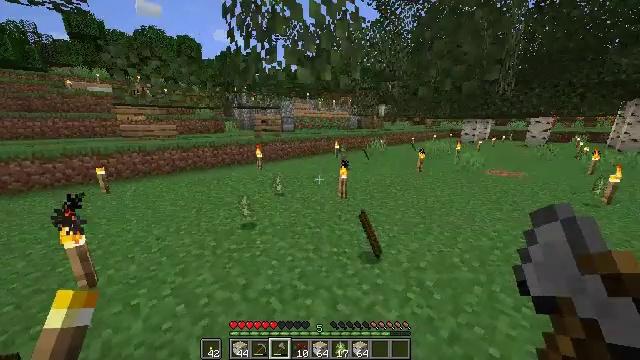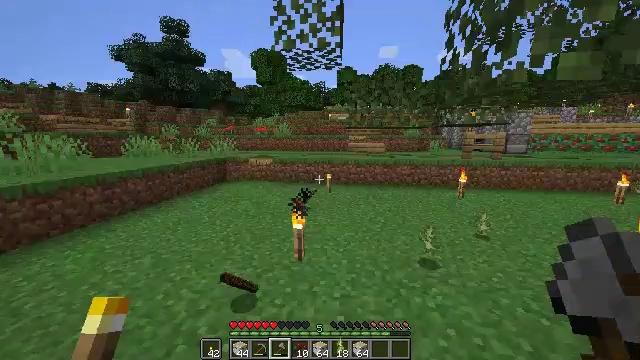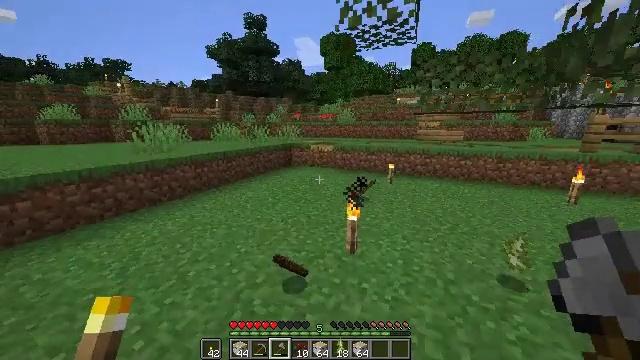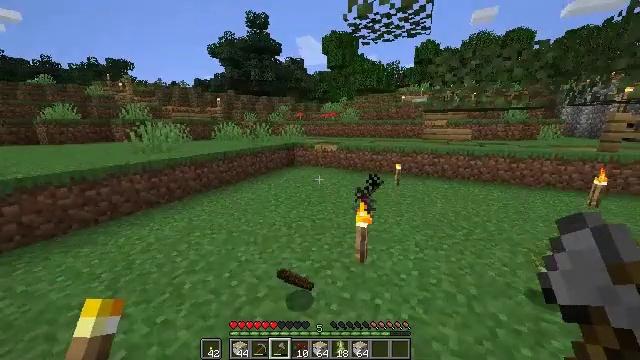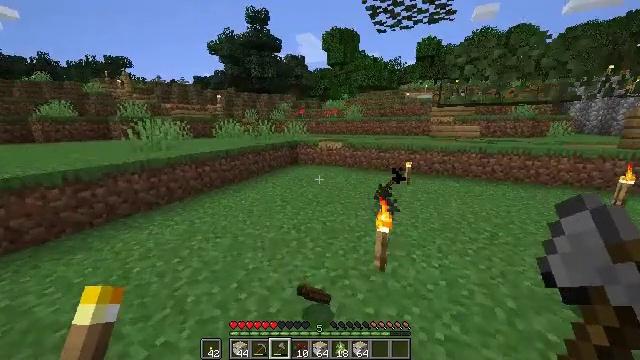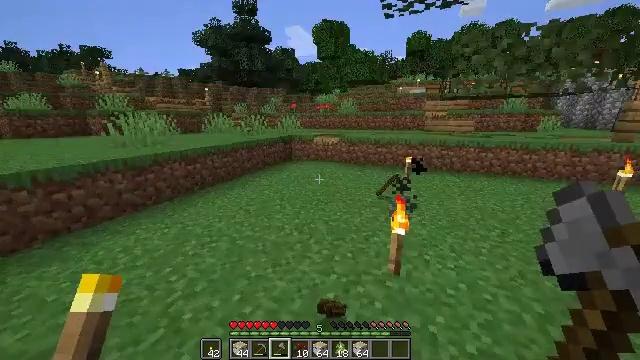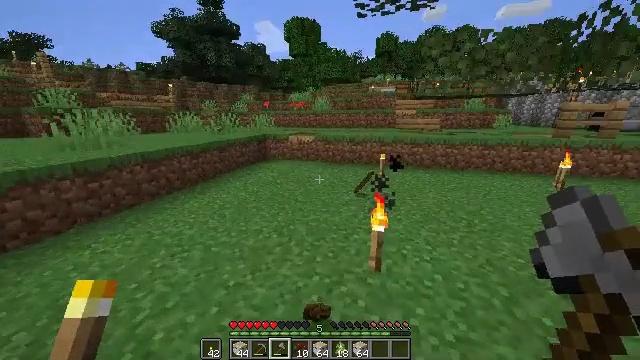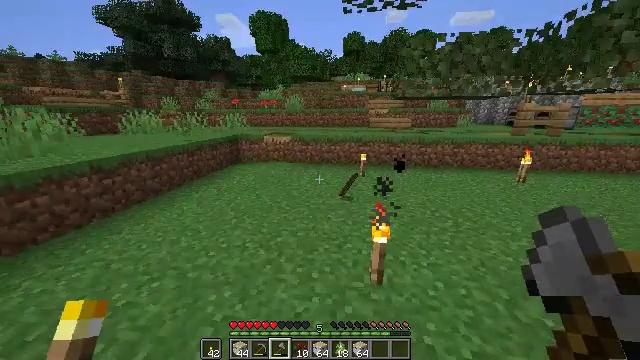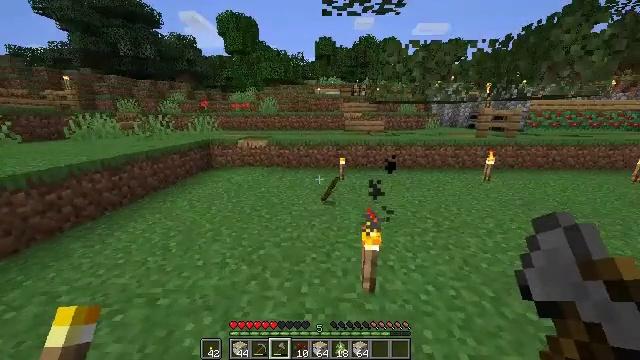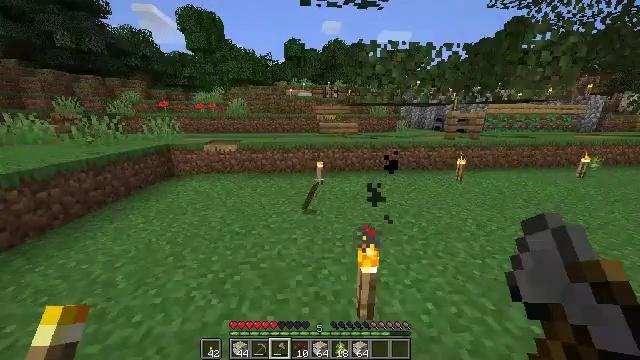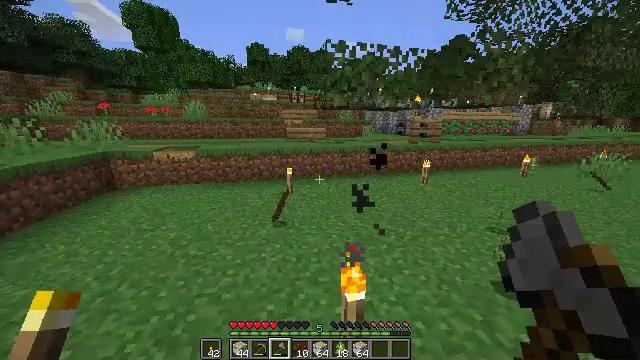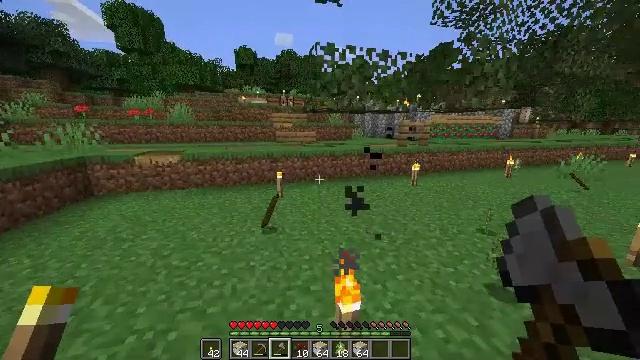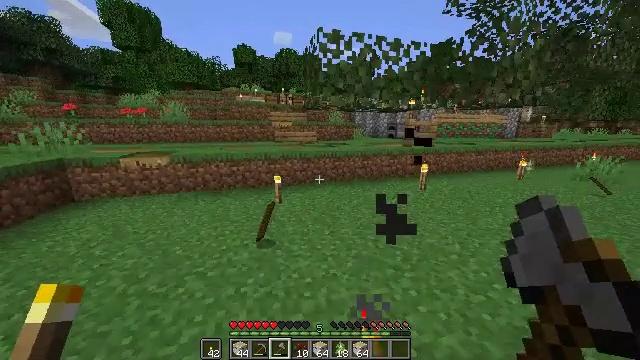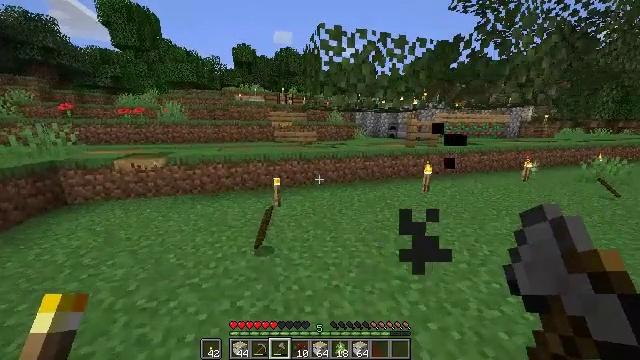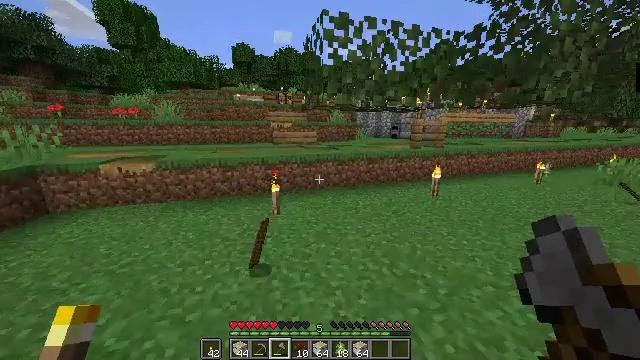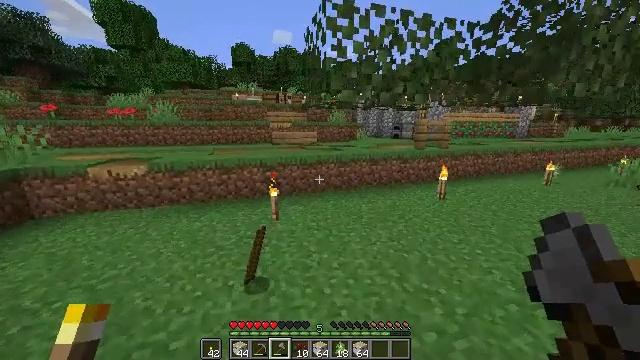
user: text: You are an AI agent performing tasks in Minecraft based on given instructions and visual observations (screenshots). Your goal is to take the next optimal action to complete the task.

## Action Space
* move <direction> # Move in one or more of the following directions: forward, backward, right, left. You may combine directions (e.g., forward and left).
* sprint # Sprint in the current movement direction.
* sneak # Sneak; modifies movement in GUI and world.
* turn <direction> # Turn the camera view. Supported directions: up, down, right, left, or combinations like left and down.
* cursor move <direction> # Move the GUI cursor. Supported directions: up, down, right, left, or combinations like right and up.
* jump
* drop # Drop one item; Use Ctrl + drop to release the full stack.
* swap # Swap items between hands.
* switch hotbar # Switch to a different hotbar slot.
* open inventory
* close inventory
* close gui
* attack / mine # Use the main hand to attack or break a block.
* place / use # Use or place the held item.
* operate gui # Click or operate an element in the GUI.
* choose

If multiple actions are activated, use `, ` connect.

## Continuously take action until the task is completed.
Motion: motion action
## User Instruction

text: Mine birch sapling.
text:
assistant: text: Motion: move forward, turn left and up
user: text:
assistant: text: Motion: move forward and move left, turn left and down
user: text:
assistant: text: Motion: move forward and move left
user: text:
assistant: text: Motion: move forward and move left
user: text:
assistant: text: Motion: move forward and move left, turn right and down
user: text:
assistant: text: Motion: move forward and move left, turn right
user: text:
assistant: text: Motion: move forward and move left, turn right
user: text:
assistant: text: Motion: move forward, turn right
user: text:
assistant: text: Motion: move forward, turn right
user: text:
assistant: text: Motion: move forward, turn right and up
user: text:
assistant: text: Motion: move forward, turn right
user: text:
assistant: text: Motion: move forward
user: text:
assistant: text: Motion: move forward
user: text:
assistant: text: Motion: move forward
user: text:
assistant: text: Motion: move forward
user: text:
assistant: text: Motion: move forward and move left
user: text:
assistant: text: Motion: move forward and move left, turn right
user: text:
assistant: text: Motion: move forward and move left, turn right
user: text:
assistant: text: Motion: move forward and move left, turn right
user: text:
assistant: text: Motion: move forward and move left, turn right
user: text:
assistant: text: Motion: move forward and move left
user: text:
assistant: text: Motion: move forward and move left, turn right and down
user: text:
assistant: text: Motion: move forward and move left, turn right and down
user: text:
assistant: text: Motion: move forward and move left, turn right and down
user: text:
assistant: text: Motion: move forward, turn right and up
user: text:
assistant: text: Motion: move forward
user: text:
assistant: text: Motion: move forward
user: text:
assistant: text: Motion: move forward
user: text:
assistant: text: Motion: move forward, turn right and down
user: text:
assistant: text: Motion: move forward, turn right